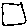
Label: square